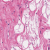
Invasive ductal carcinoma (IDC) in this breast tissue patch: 0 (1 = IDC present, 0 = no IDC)